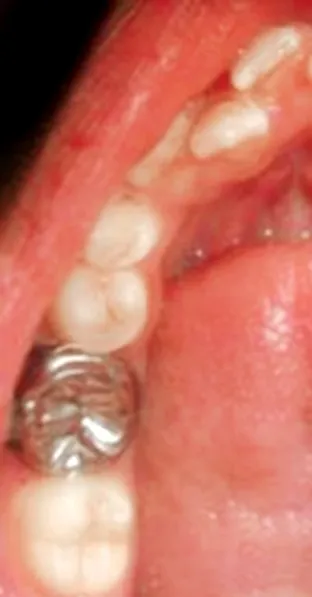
Stainless steel crown with welded buccal tube.
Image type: medical_photograph (oral_photograph)